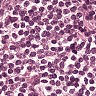
Metastatic tissue present: no